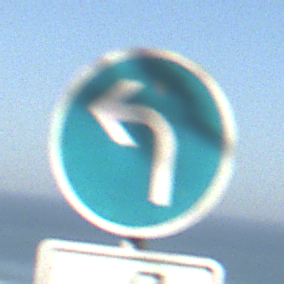
Verkehrszeichen: VorgeschriebeneFahrtrichtungLinks
Zusatzzeichen unten: MehrspurigeFahrzeugeFrei8
Umgebung: Outdoor, Urban
Tageszeit: MorningAfternoon
Wetter: Clear
Licht: Natural
Jahreszeit: NotSpecified
Kontrast: HighContrast